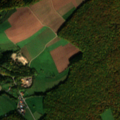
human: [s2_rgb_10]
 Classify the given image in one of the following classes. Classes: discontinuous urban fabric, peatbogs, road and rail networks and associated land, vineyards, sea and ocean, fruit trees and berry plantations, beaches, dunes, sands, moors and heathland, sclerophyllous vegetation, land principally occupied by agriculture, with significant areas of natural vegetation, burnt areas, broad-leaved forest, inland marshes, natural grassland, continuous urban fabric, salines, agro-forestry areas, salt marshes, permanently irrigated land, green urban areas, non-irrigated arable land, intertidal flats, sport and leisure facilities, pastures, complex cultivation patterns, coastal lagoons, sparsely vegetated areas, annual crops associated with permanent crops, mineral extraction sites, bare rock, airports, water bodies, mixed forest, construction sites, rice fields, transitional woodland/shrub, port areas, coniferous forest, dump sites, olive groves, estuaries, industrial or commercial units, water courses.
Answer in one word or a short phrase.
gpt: non-irrigated arable land, pastures, complex cultivation patterns, land principally occupied by agriculture, with significant areas of natural vegetation, broad-leaved forest